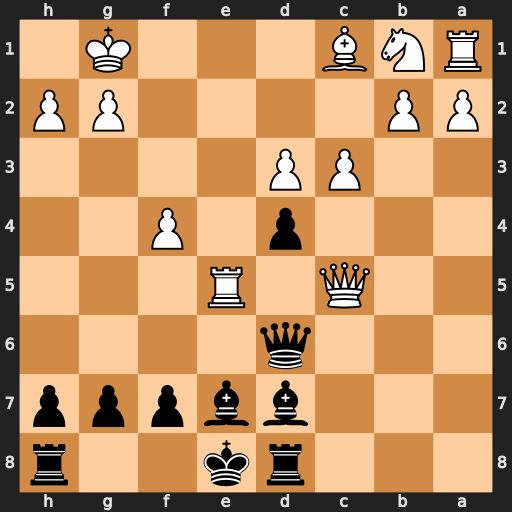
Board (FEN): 3rk2r/3bbppp/3q4/2Q1R3/3p1P2/2PP4/PP4PP/RNB3K1
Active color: b
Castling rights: k
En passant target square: -
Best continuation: Qxc5 Rxc5 Bxc5